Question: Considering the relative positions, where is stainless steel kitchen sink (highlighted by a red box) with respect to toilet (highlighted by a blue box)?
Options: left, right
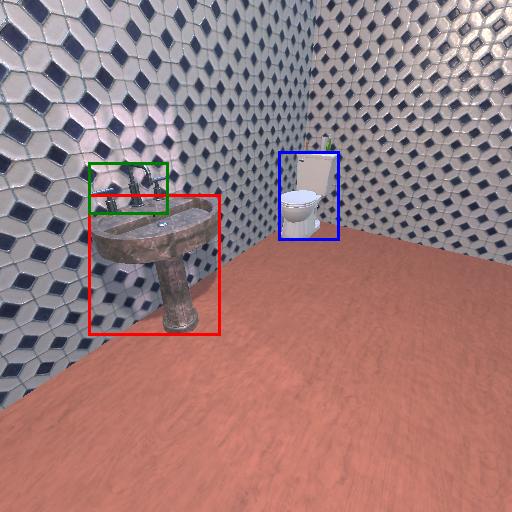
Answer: left